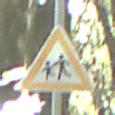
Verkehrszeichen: KinderRechts
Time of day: Midday
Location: Outdoor (Nature)
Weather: Clear
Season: NotSpecified
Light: Natural